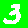
Digit: 3